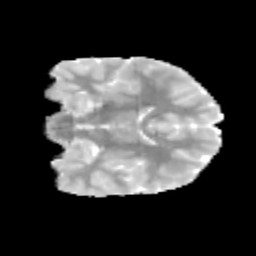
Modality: MD
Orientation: coronal
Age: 10
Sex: male
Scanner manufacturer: siemens
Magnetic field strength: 3 T
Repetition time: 3.8 s
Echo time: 0.07 s